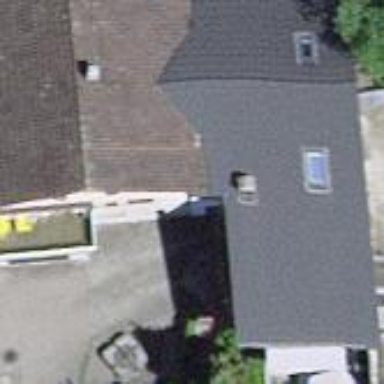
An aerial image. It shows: Simple house.